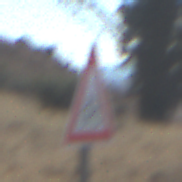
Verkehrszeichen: RadverkehrLinks
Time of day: Midday
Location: Outdoor (Nature)
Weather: Clear
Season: NotSpecified
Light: Natural